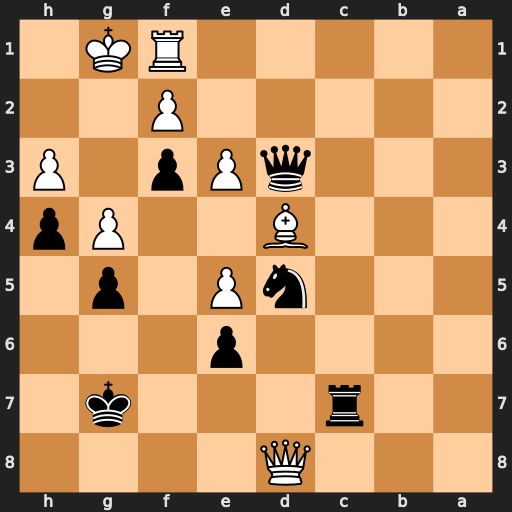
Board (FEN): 3Q4/2r3k1/4p3/3nP1p1/3B2Pp/3qPp1P/5P2/5RK1
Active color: b
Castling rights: -
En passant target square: -
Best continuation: Qxf1+ Kxf1 Rc1#